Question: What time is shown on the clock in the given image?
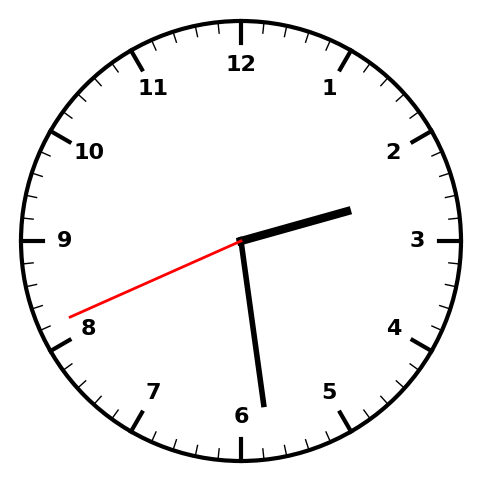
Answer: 02:28:41